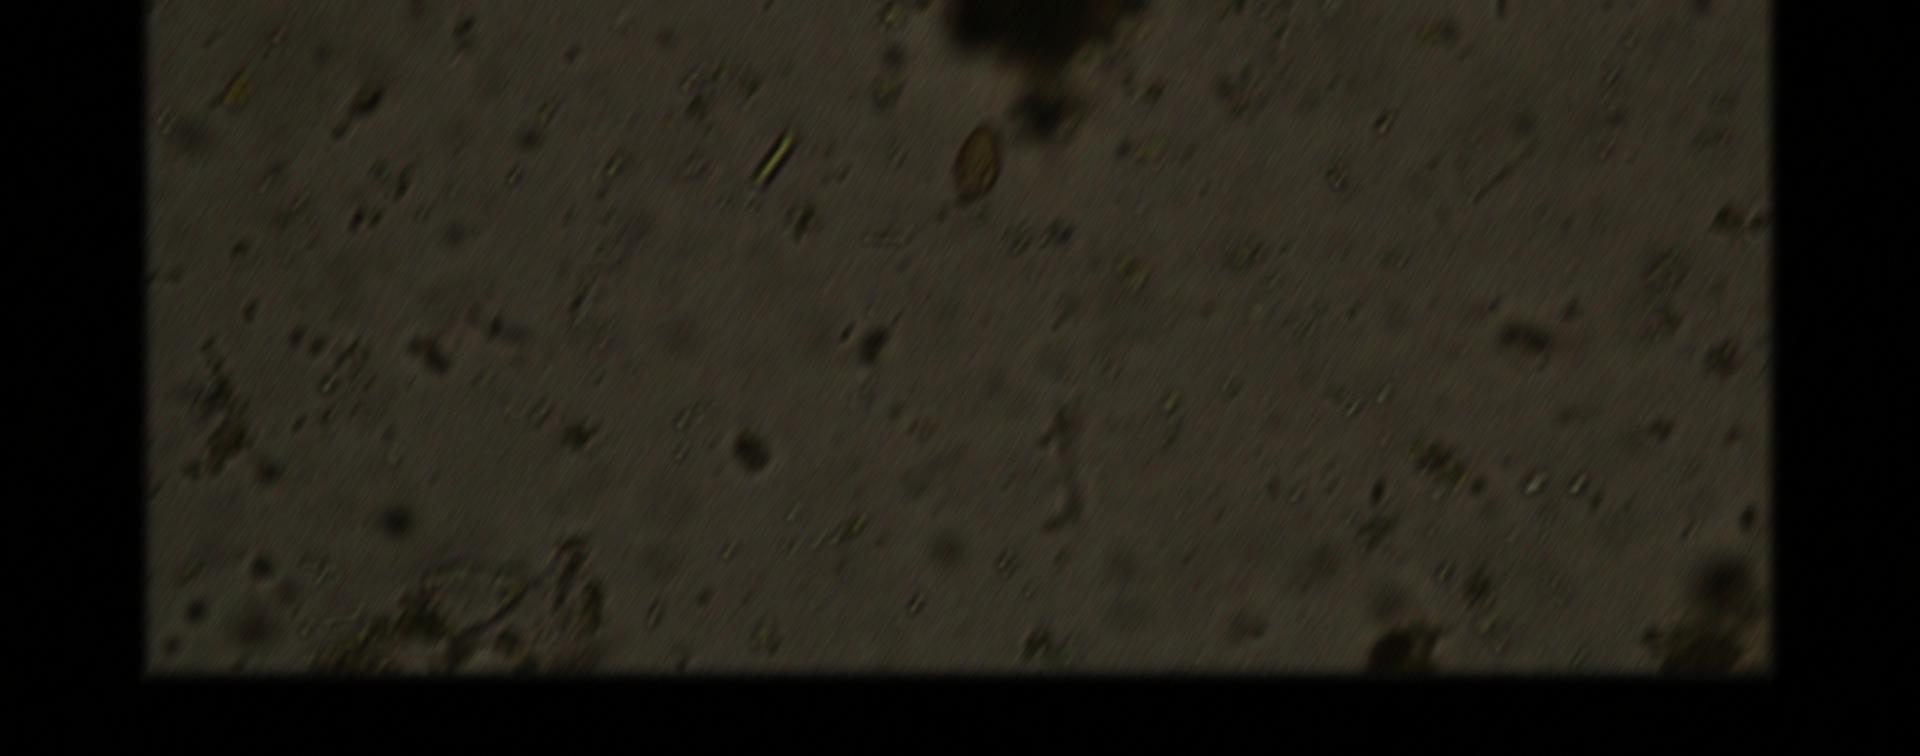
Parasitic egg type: Opisthorchis viverrine